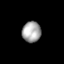
Tissue: lung
Cell type: Epithelial cells
Senescence score: 0.2351
Nuclear area (px): 382
Mean DAPI intensity: 165.547